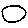
Label: circle